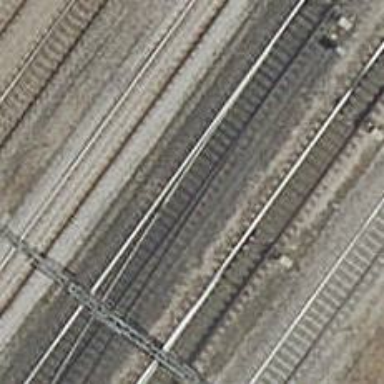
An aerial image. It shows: Railway track with contact lines for electrification.